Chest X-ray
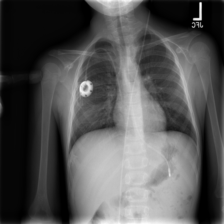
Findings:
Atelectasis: negative
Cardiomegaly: negative
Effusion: negative
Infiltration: negative
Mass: negative
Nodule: negative
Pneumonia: negative
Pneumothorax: negative
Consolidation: negative
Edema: negative
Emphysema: negative
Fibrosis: negative
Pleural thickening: negative
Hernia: negative